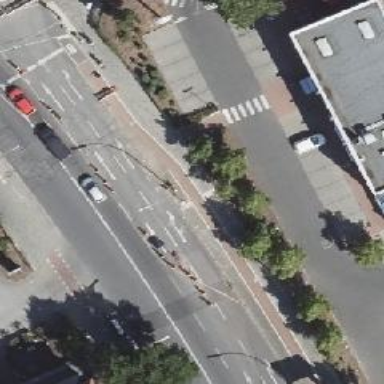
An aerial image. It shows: Primary highway with asphalt surface. There are sidewalks on both sides and marked cycle track.